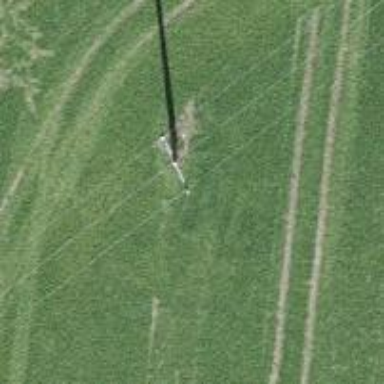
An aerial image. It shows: Power pole.